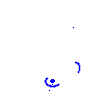
Particle: kaon